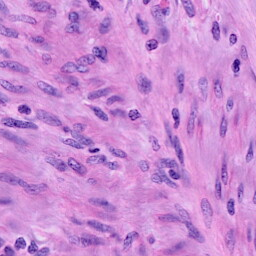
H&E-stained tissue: Cervix